Question: I am trying to Set default audio device when two playback devices with same names are connected.
For single or playback devices with a different name, I can set default using nircmd.exe. But When connecting a USB Speaker in my laptop. In Playback devices it is showing two Speakers with the same name as "Speakers". In this scenario, I'm not able to set default playback device as per my request. It is by default setting first Speaker as Set Default.
So can anybody please help me on this.

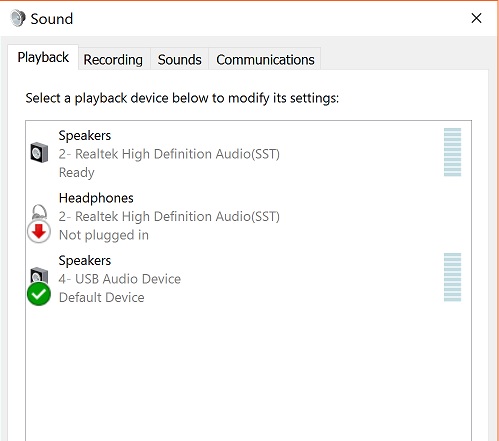
Answer: Got the Solution. For this we can just refer First Child of Speaker. If it matches with your requirement. Then we'll get the reference of that and perform suitable action.